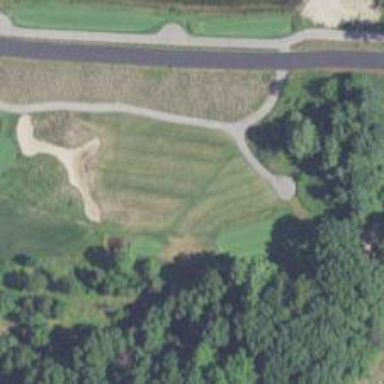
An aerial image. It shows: Pathway for golfing.